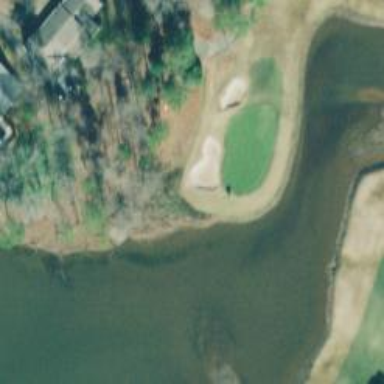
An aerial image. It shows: View of golf hole.